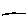
Label: line